Question: I'm making an app with a settings page that is set up as a UITableView with custom cells. These cells are set up like this:

I need to loop through a table of these cells each time one of the switches is changed. I need to check which switches are on to make an array of the user's preferred settings (in this case the cells that are on have their labels added to an array). Here is the code I was trying to use to do this:
'''
for var x = 0; x < preferredDistances.count; x++ {
var indexPath = NSIndexPath(forRow: x, inSection: 0)
let cell : SettingsCell = settingsTable.cellForRowAtIndexPath(indexPath) as! SettingsCell
if cell.settingsCellSwitch.on {
preferredDistances.append(cell.settingsCellLabel.text!)
}
}
'''
When trying to loop through the UITableView with this code, my cell return nil. What am I doing wrong in this block of code and how can I fix it?
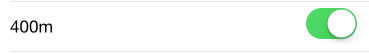
Answer: Your approach is fundamentally flawed. You are responsible for knowing which switches are enabled. Because table cells are reused, you can't reliably ask them what the switch is set to.
Here's another possible approach:
- When your view is initialized (for example, in 'viewDidLoad()'), create an array with the default settings:'''
var settings = [true, false, false, false, true, false]
'''
This array should be the same length as the array that you reference in 'numberOfRowsInSection'.- When a slider is updated (changed by the user), update the appropriate item in the array- In 'cellForRowAtIndexPath', use the relevant setting in the array to set the slider's value.